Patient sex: F
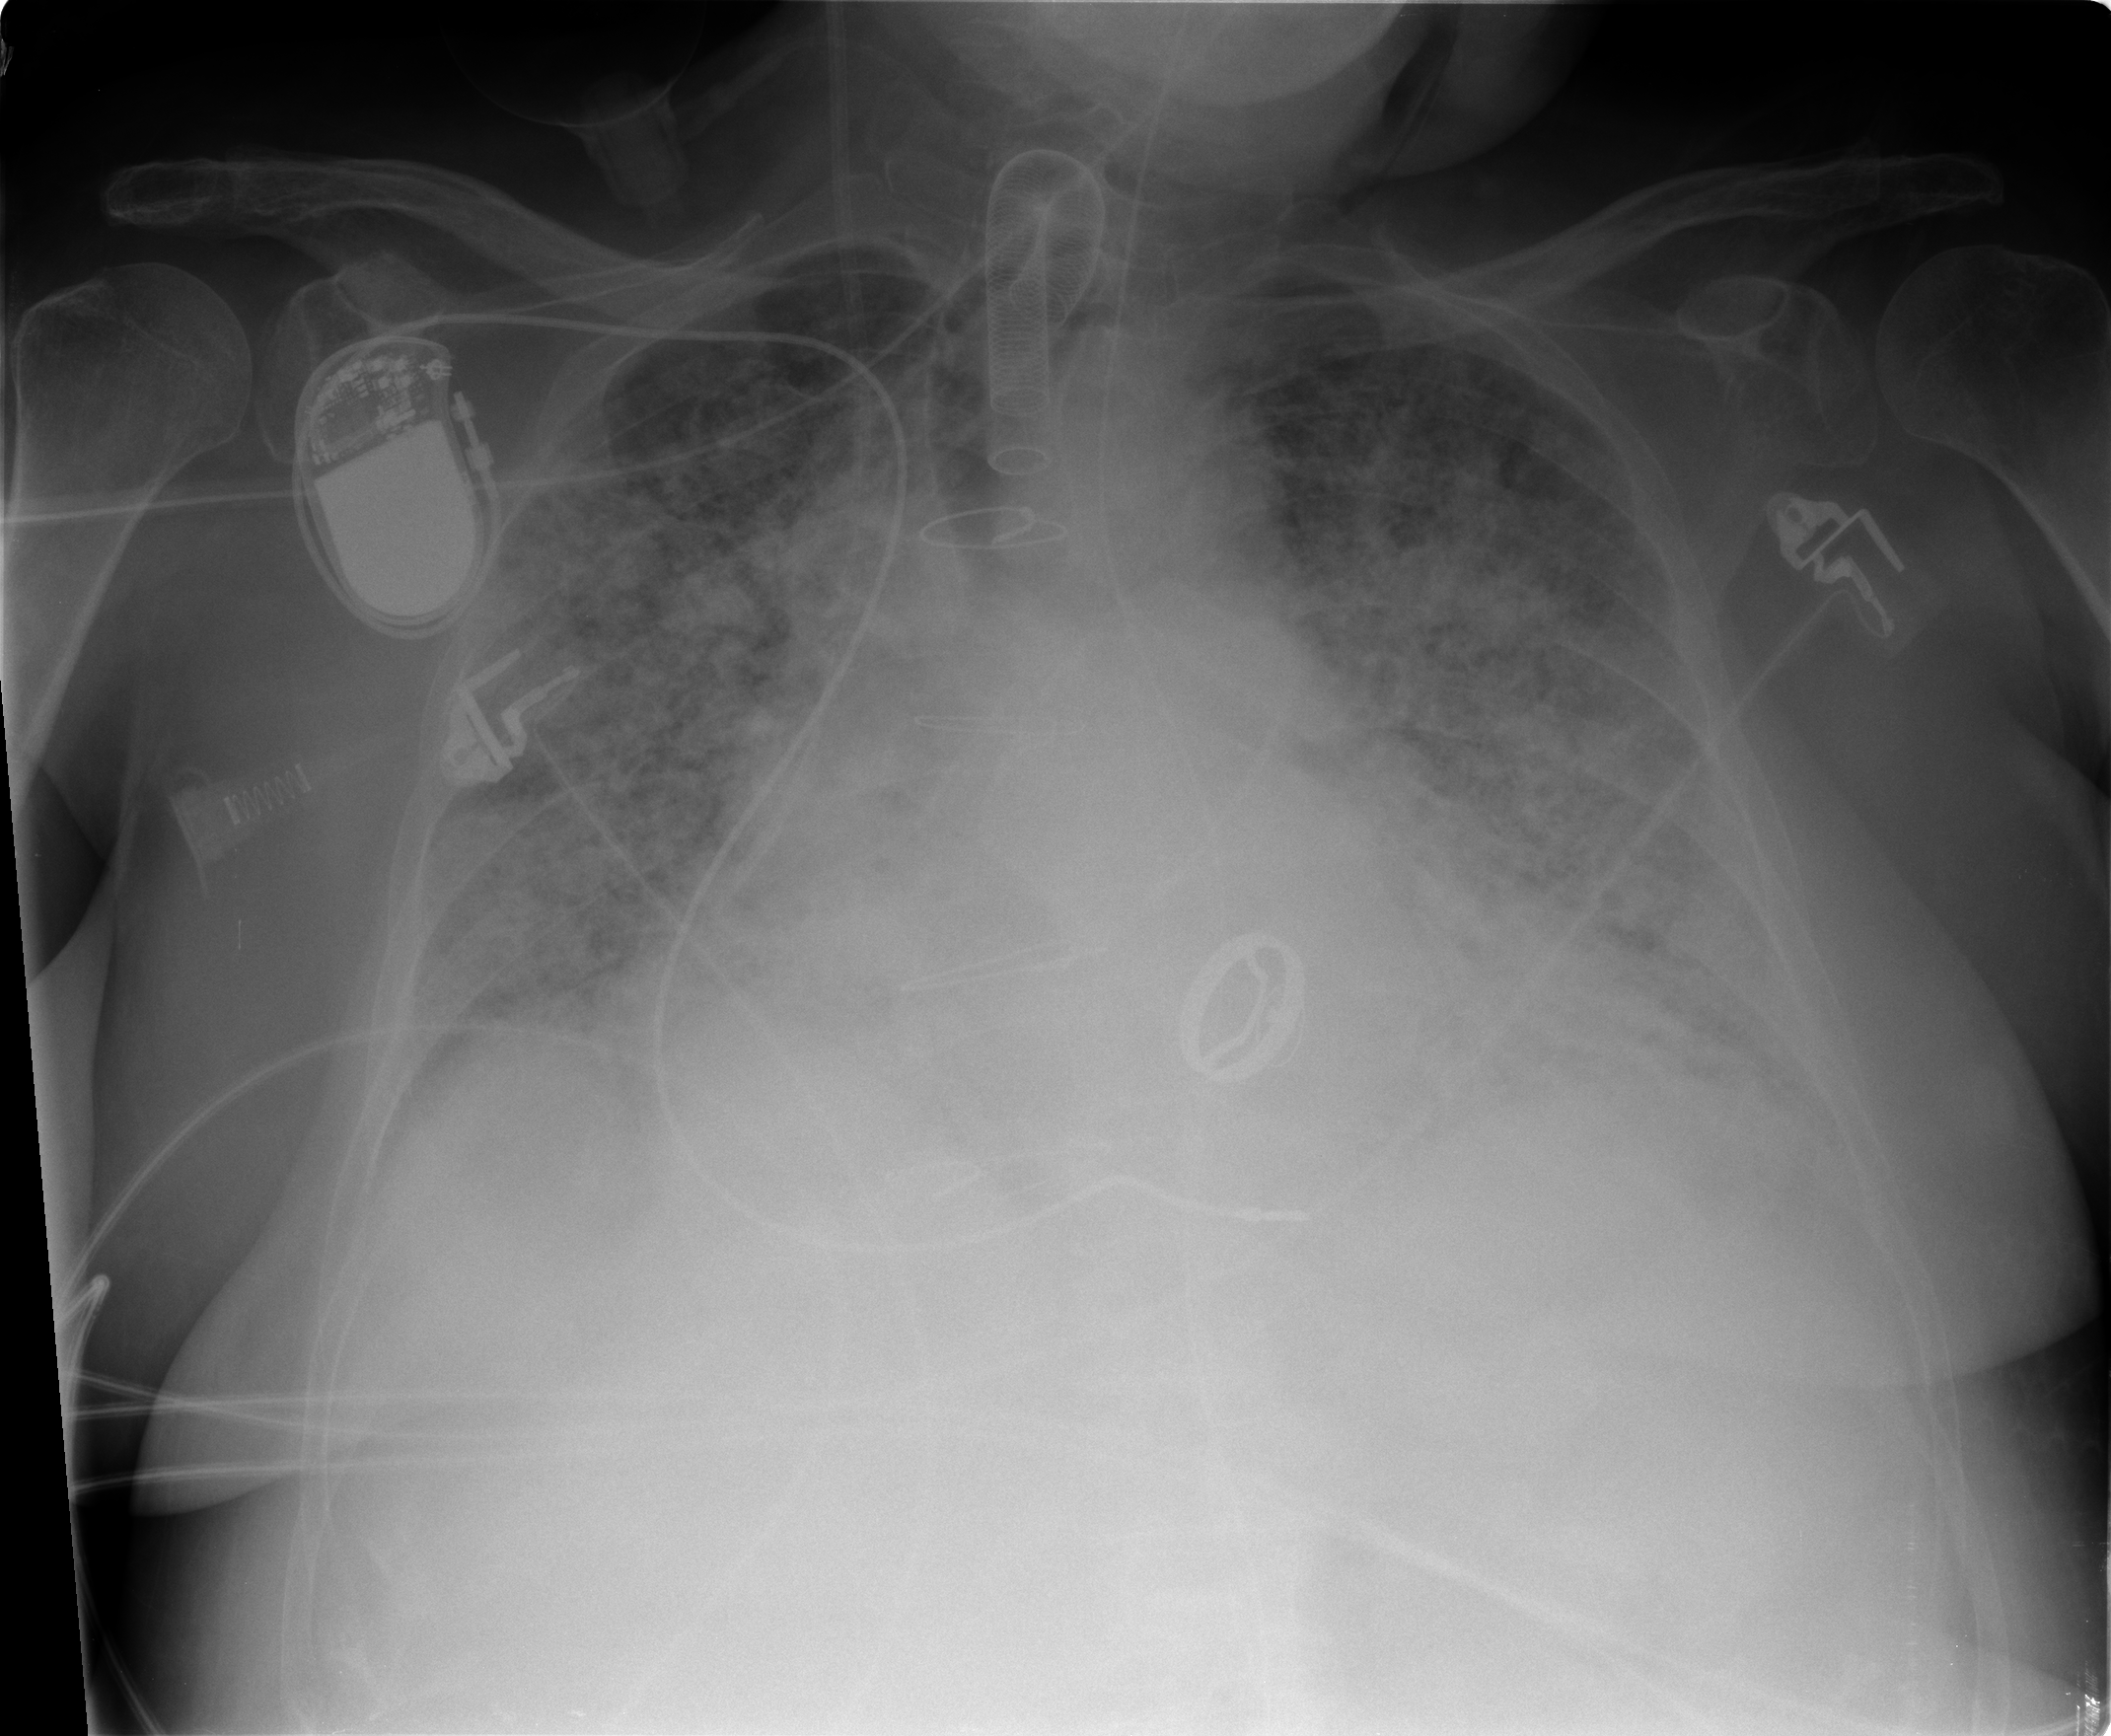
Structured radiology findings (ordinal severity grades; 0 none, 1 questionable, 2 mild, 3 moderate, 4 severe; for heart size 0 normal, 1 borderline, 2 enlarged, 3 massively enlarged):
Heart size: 3
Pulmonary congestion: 4
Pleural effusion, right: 1
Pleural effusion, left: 1
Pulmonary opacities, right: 4
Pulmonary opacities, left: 4
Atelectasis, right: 3
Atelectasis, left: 3